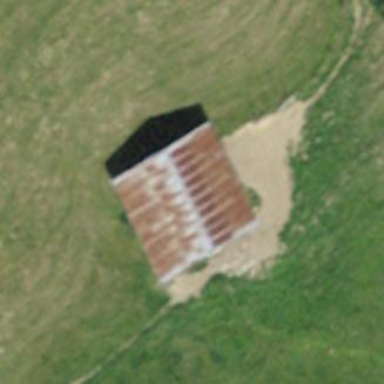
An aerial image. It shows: Barn.